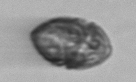
Label: Gyrodinium